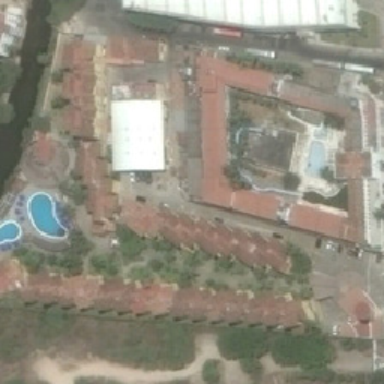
Many buildings with swimming pools and some green trees are near the small river .